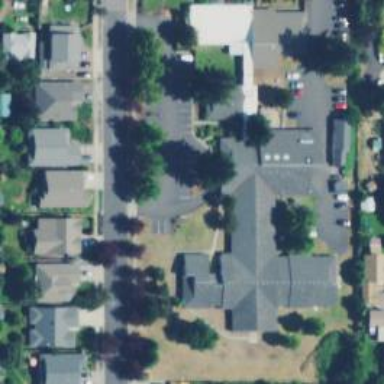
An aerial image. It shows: Nursing home building.